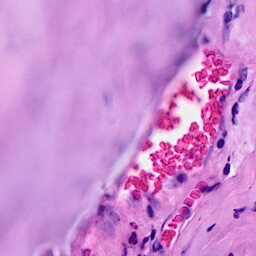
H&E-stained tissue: Breast